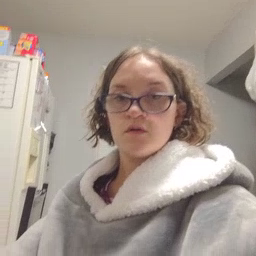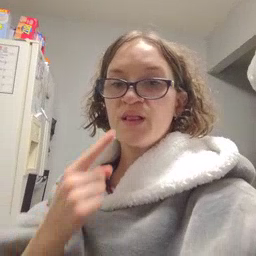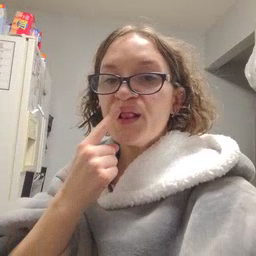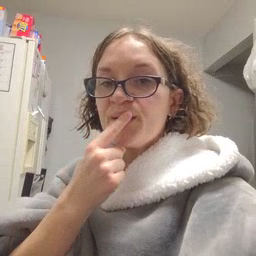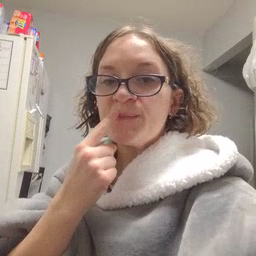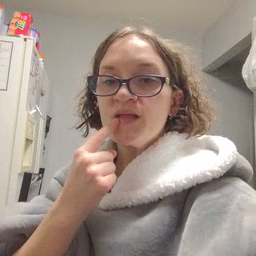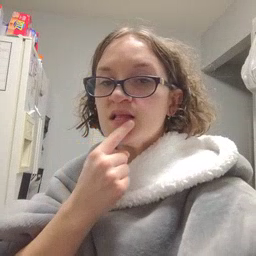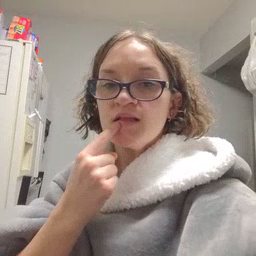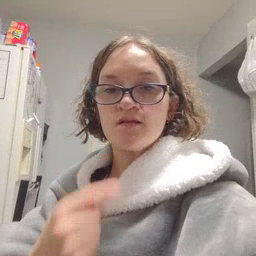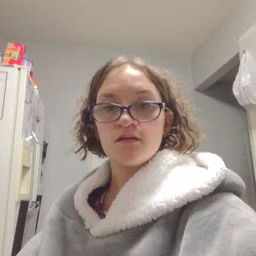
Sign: lips